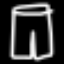
Label: pants